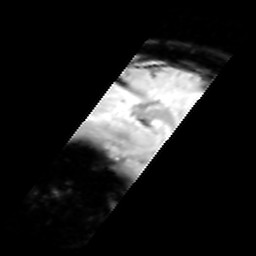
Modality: inplaneT2
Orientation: sagittal
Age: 18
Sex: female